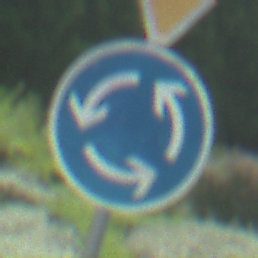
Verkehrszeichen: Kreisverkehr
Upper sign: VorfahrtGewaehren
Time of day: Midday
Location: Outdoor (Nature)
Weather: PartlyCloudy
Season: NotSpecified
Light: Natural